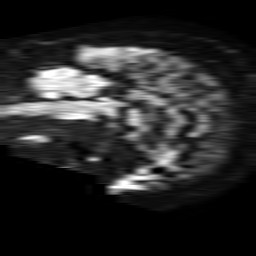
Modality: TRACE
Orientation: sagittal
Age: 61
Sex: male
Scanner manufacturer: philips
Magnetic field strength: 1.5 T
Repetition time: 4.6 s
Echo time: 0.08941 s